Question: Resharper 6 has a very nice new feature: If I write RedirectToAction or Html.Action anywhere in a MVC3 project, it get's underlined and using ctrl-click I can navigate there. It also notifies me if no such action exists.
, I have a helper method in my BaseController, which takes an additional parameter (to put into TempData), and then calls a RedirectToAction. Unfortunately, , and doesn't underline.
I'm using the same parameter naming convention as MVC, my return type is the same, but still no. Is it possible that MVC's methods are hard-coded into Resharper?

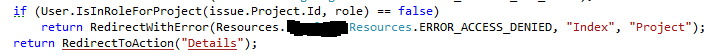
Answer: Yes, you can do it by using ReSharper's code annotation attributes.
First, go to ReSharper->Options->Code Annotations, copy attributes' implementation to clipboard and add them to your project.
Then, mark parameters of your methods with necessary attributes. For example, parameter containing action string, mark with 'AspMvcActionAttribute'; controller - with 'AspMvcControllerAttribute' and etc.